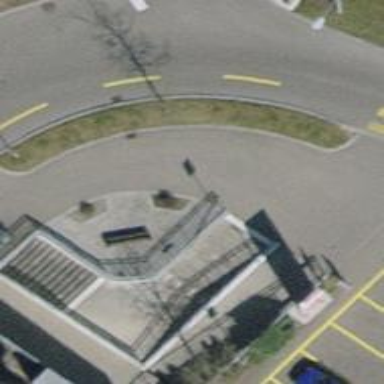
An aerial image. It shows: Set of concrete steps.